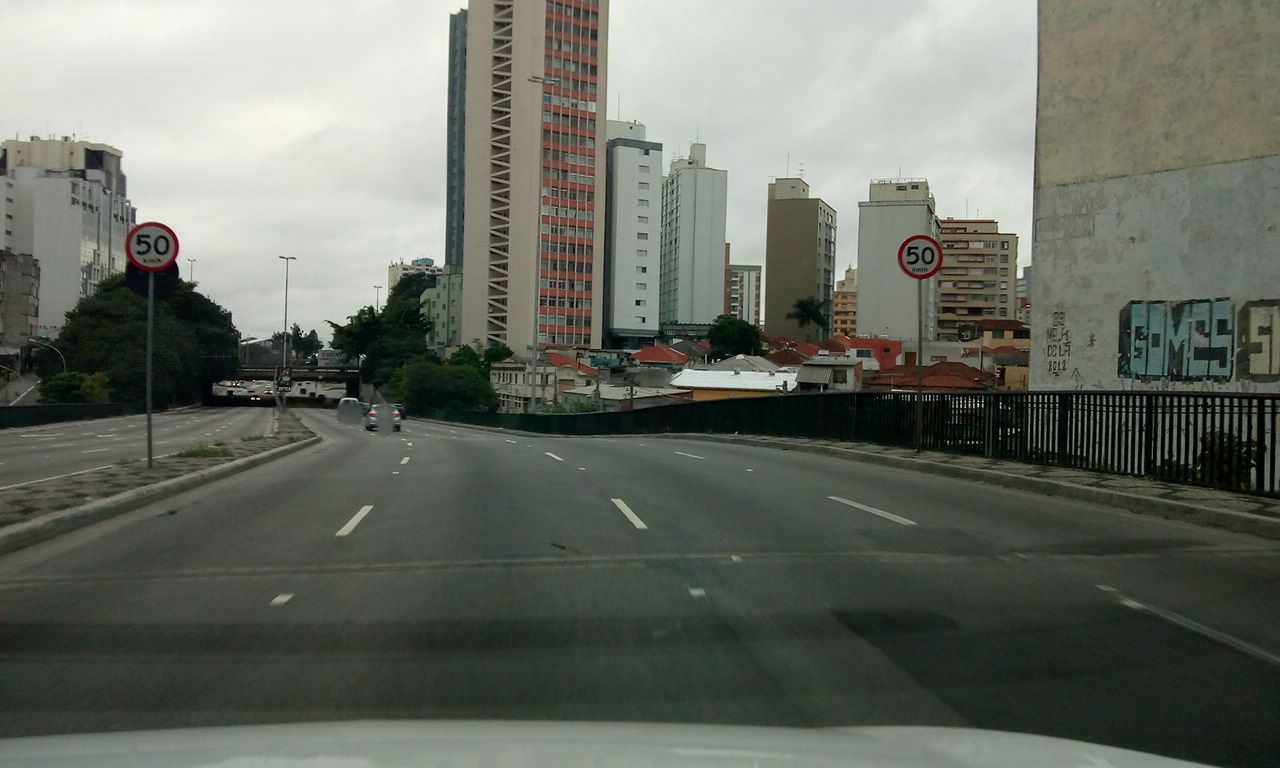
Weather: cloudy
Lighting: day
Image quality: good
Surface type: driving surface
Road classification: trunk_link
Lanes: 2, 1
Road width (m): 5.0
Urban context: urban centre
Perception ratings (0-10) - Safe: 1.99, Lively: 2.88, Beautiful: 4.2, Boring: 3.64, Depressing: 3.96, Wealthy: 5.62